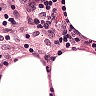
Metastatic tissue present: no